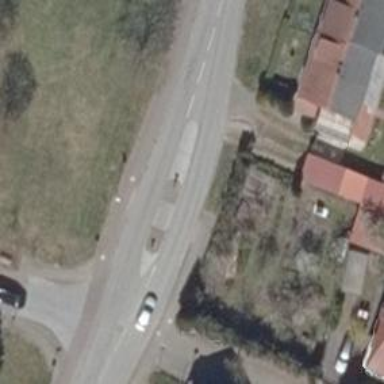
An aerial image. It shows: Traffic calming island.